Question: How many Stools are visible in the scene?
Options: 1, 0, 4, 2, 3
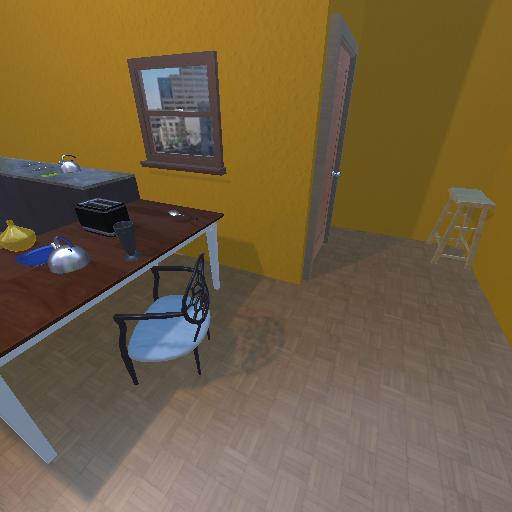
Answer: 1